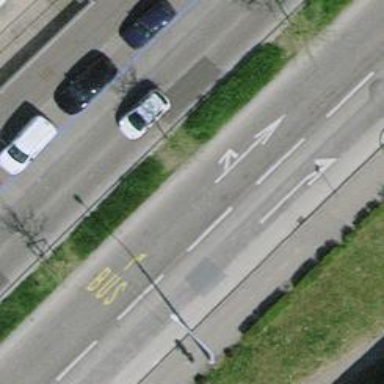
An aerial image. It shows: Secondary road with asphalt surface. The road has trolley wires.